Question: How can I avoid duplicate legend labels in subplots? One way I would go about it in matplotlib would be to pass custom legend labels to an legend object. I couldn't find any documentation for an equivalent option in plotly. Any ideas?
'''
traces = []
colors = {'Iris-setosa': 'rgb(31, 119, 180)',
'Iris-versicolor': 'rgb(255, 127, 14)',
'Iris-virginica': 'rgb(44, 160, 44)'}
for col in range(4):
for key in colors:
traces.append(Histogram(x=X[y==key, col],
opacity=0.75,
xaxis='x%s' %(col+1),
marker=Marker(color=colors[key]),
name=key
)
)
data = Data(traces)
layout = Layout(barmode='overlay',
xaxis=XAxis(domain=[0, 0.25], title='sepal length (cm)'),
xaxis2=XAxis(domain=[0.3, 0.5], title='sepal width (cm)'),
xaxis3=XAxis(domain=[0.55, 0.75], title='petal length (cm)'),
xaxis4=XAxis(domain=[0.8, 1], title='petal width (cm)'),
yaxis=YAxis(title='count'),
title='Distribution of the different Iris flower features')
fig = Figure(data=data, layout=layout)
py.iplot(fig)
'''

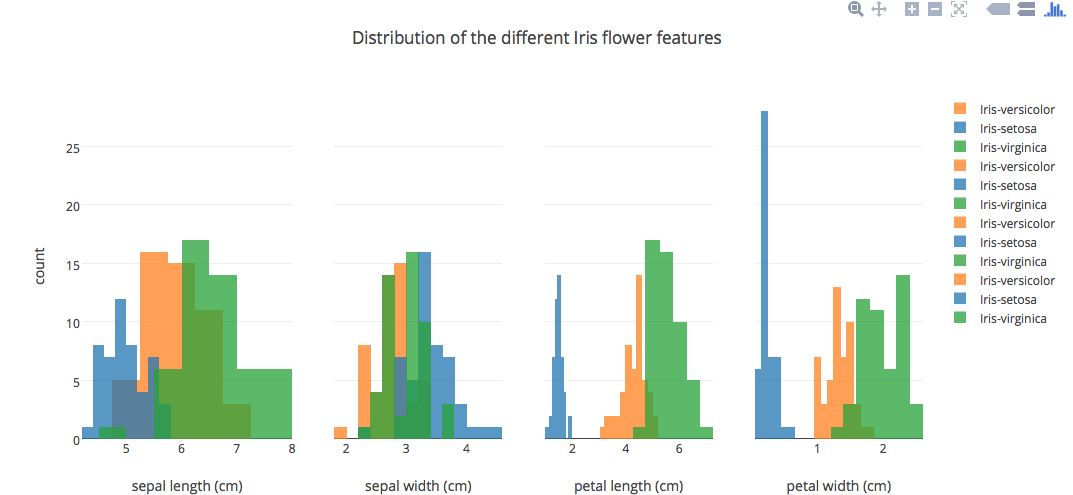
Answer: Plotly controls this on the trace level. Try passing in 'showlegend=False' inside the 'Histogram' traces that you don't want to appear in the legend.
Reference: <URL>
Example: <URL>
Direct copy-paste from the link above.
'''
import plotly.plotly as py
from plotly.graph_objs import *
# Fill in with your personal username and API key
# or, use this public demo account
py.sign_in('Python-Demo-Account', 'gwt101uhh0')
trace1 = Scatter(
x=[0, 1, 2],
y=[1, 2, 3],
name='First Trace',
showlegend=False
)
trace2 = Scatter(
x=[0, 1, 2, 3],
y=[8, 4, 2, 0],
name='Second Trace',
showlegend=True
)
data = Data([trace1, trace2])
plot_url = py.plot(data, filename='show-legend')
'''
The usage you want to see is shown in 'trace1' above.